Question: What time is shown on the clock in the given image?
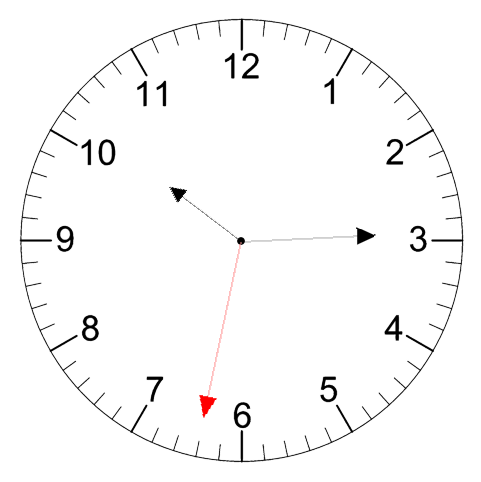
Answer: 10:14:32